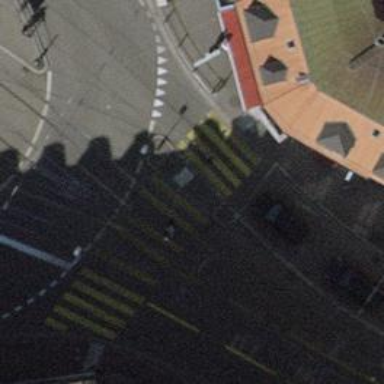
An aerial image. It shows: Tram crossing on the railway.